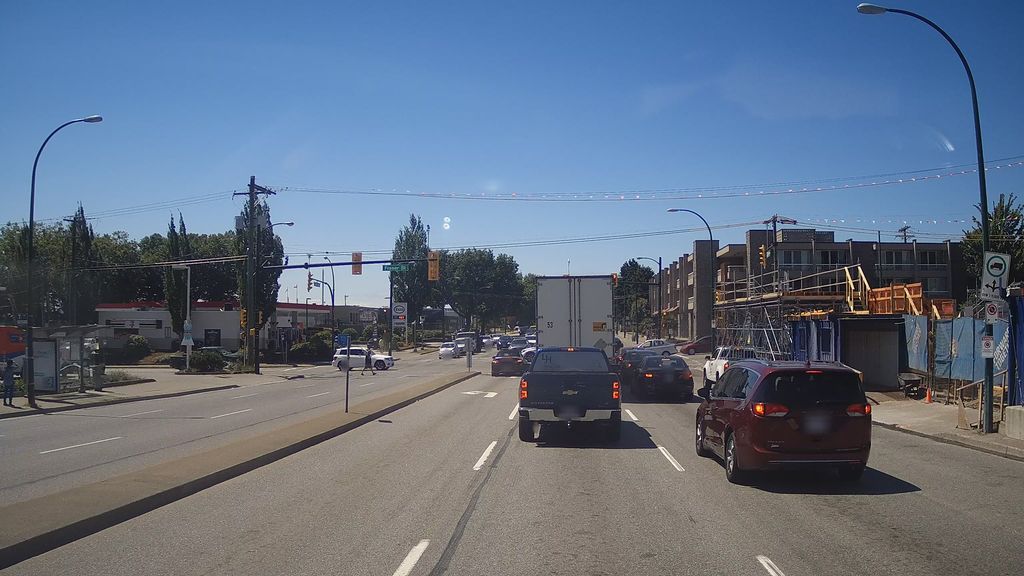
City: vancouver